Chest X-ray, PA view. Patient: 60 years old, sex F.
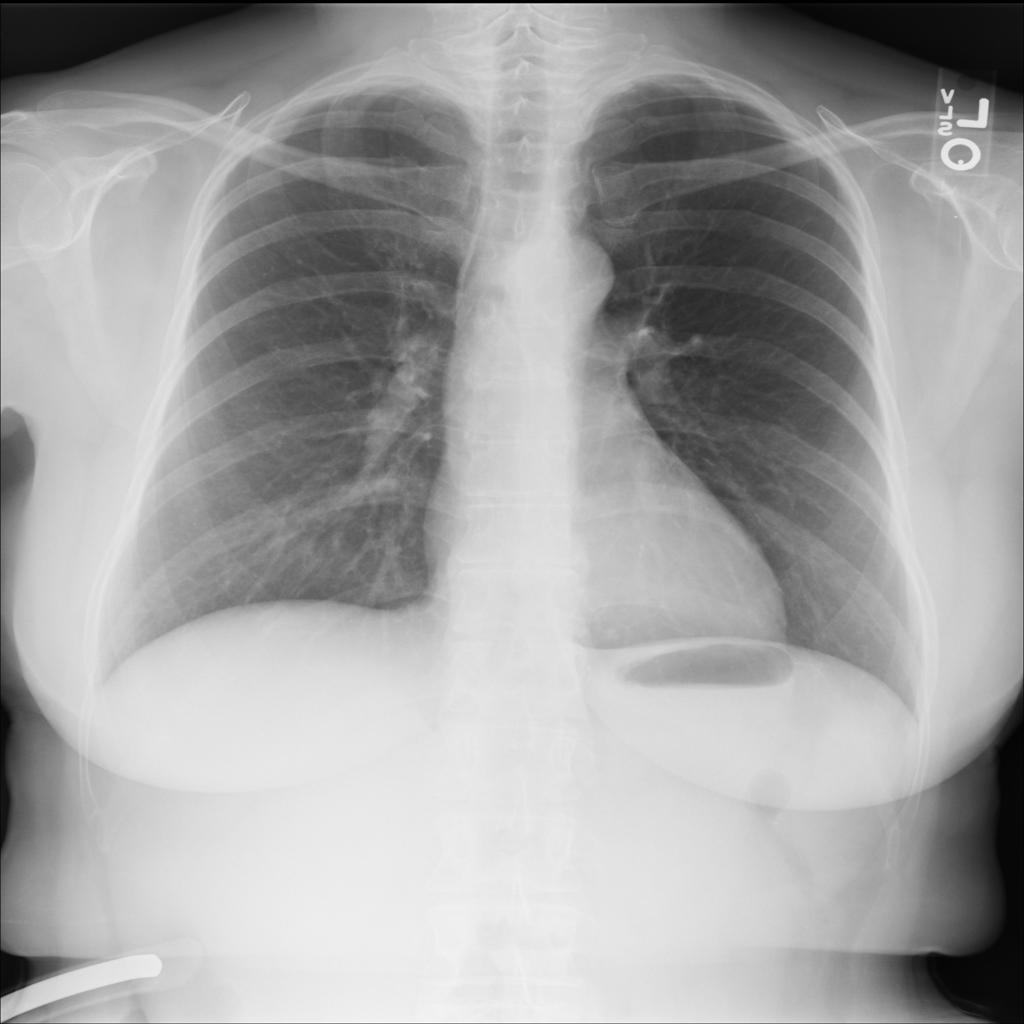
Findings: No Finding